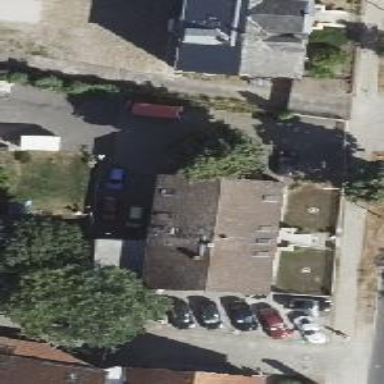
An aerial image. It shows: Detached building.